Question: I have the <URL> module installed; I created a second level menu as block via "add menu block" at the block page, and assigned it to the content area. It displays the menu block at the end of page content, but I need that just after the page title.
How I can I move that menu block to just below page title? Is there any way to call this menu block into page.tpl.php, so I can place it just below page title?

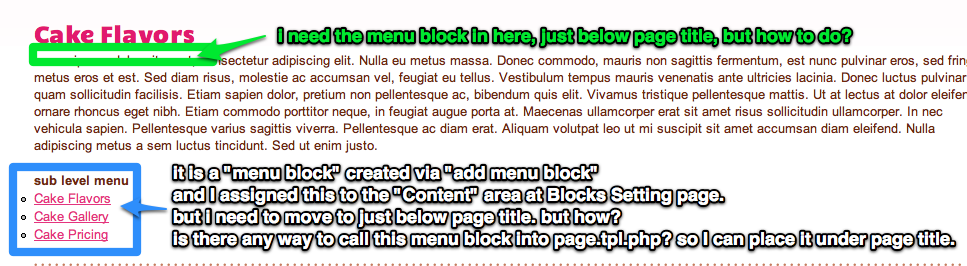
Answer: You could create another region in your theme that is shown just under the page title and assign the block to that region. For information on theming Drupal, see the <URL>.